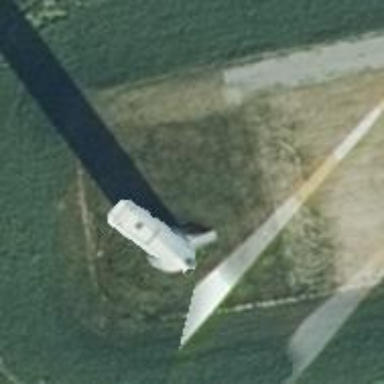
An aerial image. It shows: Wind generator is in the picture.